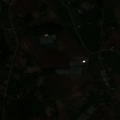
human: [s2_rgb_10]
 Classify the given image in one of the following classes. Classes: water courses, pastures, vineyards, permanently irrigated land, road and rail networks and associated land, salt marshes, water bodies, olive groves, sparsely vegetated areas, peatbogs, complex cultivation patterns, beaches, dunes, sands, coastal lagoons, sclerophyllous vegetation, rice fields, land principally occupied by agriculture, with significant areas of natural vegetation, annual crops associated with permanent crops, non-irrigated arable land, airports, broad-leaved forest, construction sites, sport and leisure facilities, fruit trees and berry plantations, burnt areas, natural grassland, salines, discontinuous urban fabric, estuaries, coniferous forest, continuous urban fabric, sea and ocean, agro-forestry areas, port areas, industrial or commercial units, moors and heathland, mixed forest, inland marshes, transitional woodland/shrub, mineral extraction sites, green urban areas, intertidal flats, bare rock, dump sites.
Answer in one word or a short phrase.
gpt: non-irrigated arable land, land principally occupied by agriculture, with significant areas of natural vegetation, mixed forest